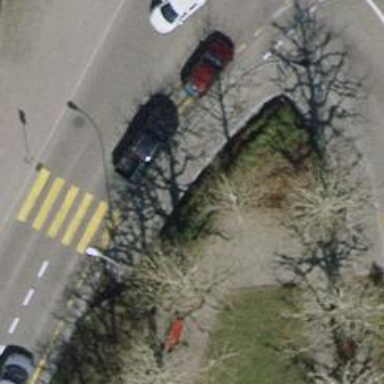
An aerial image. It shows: Kerb barrier.